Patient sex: M
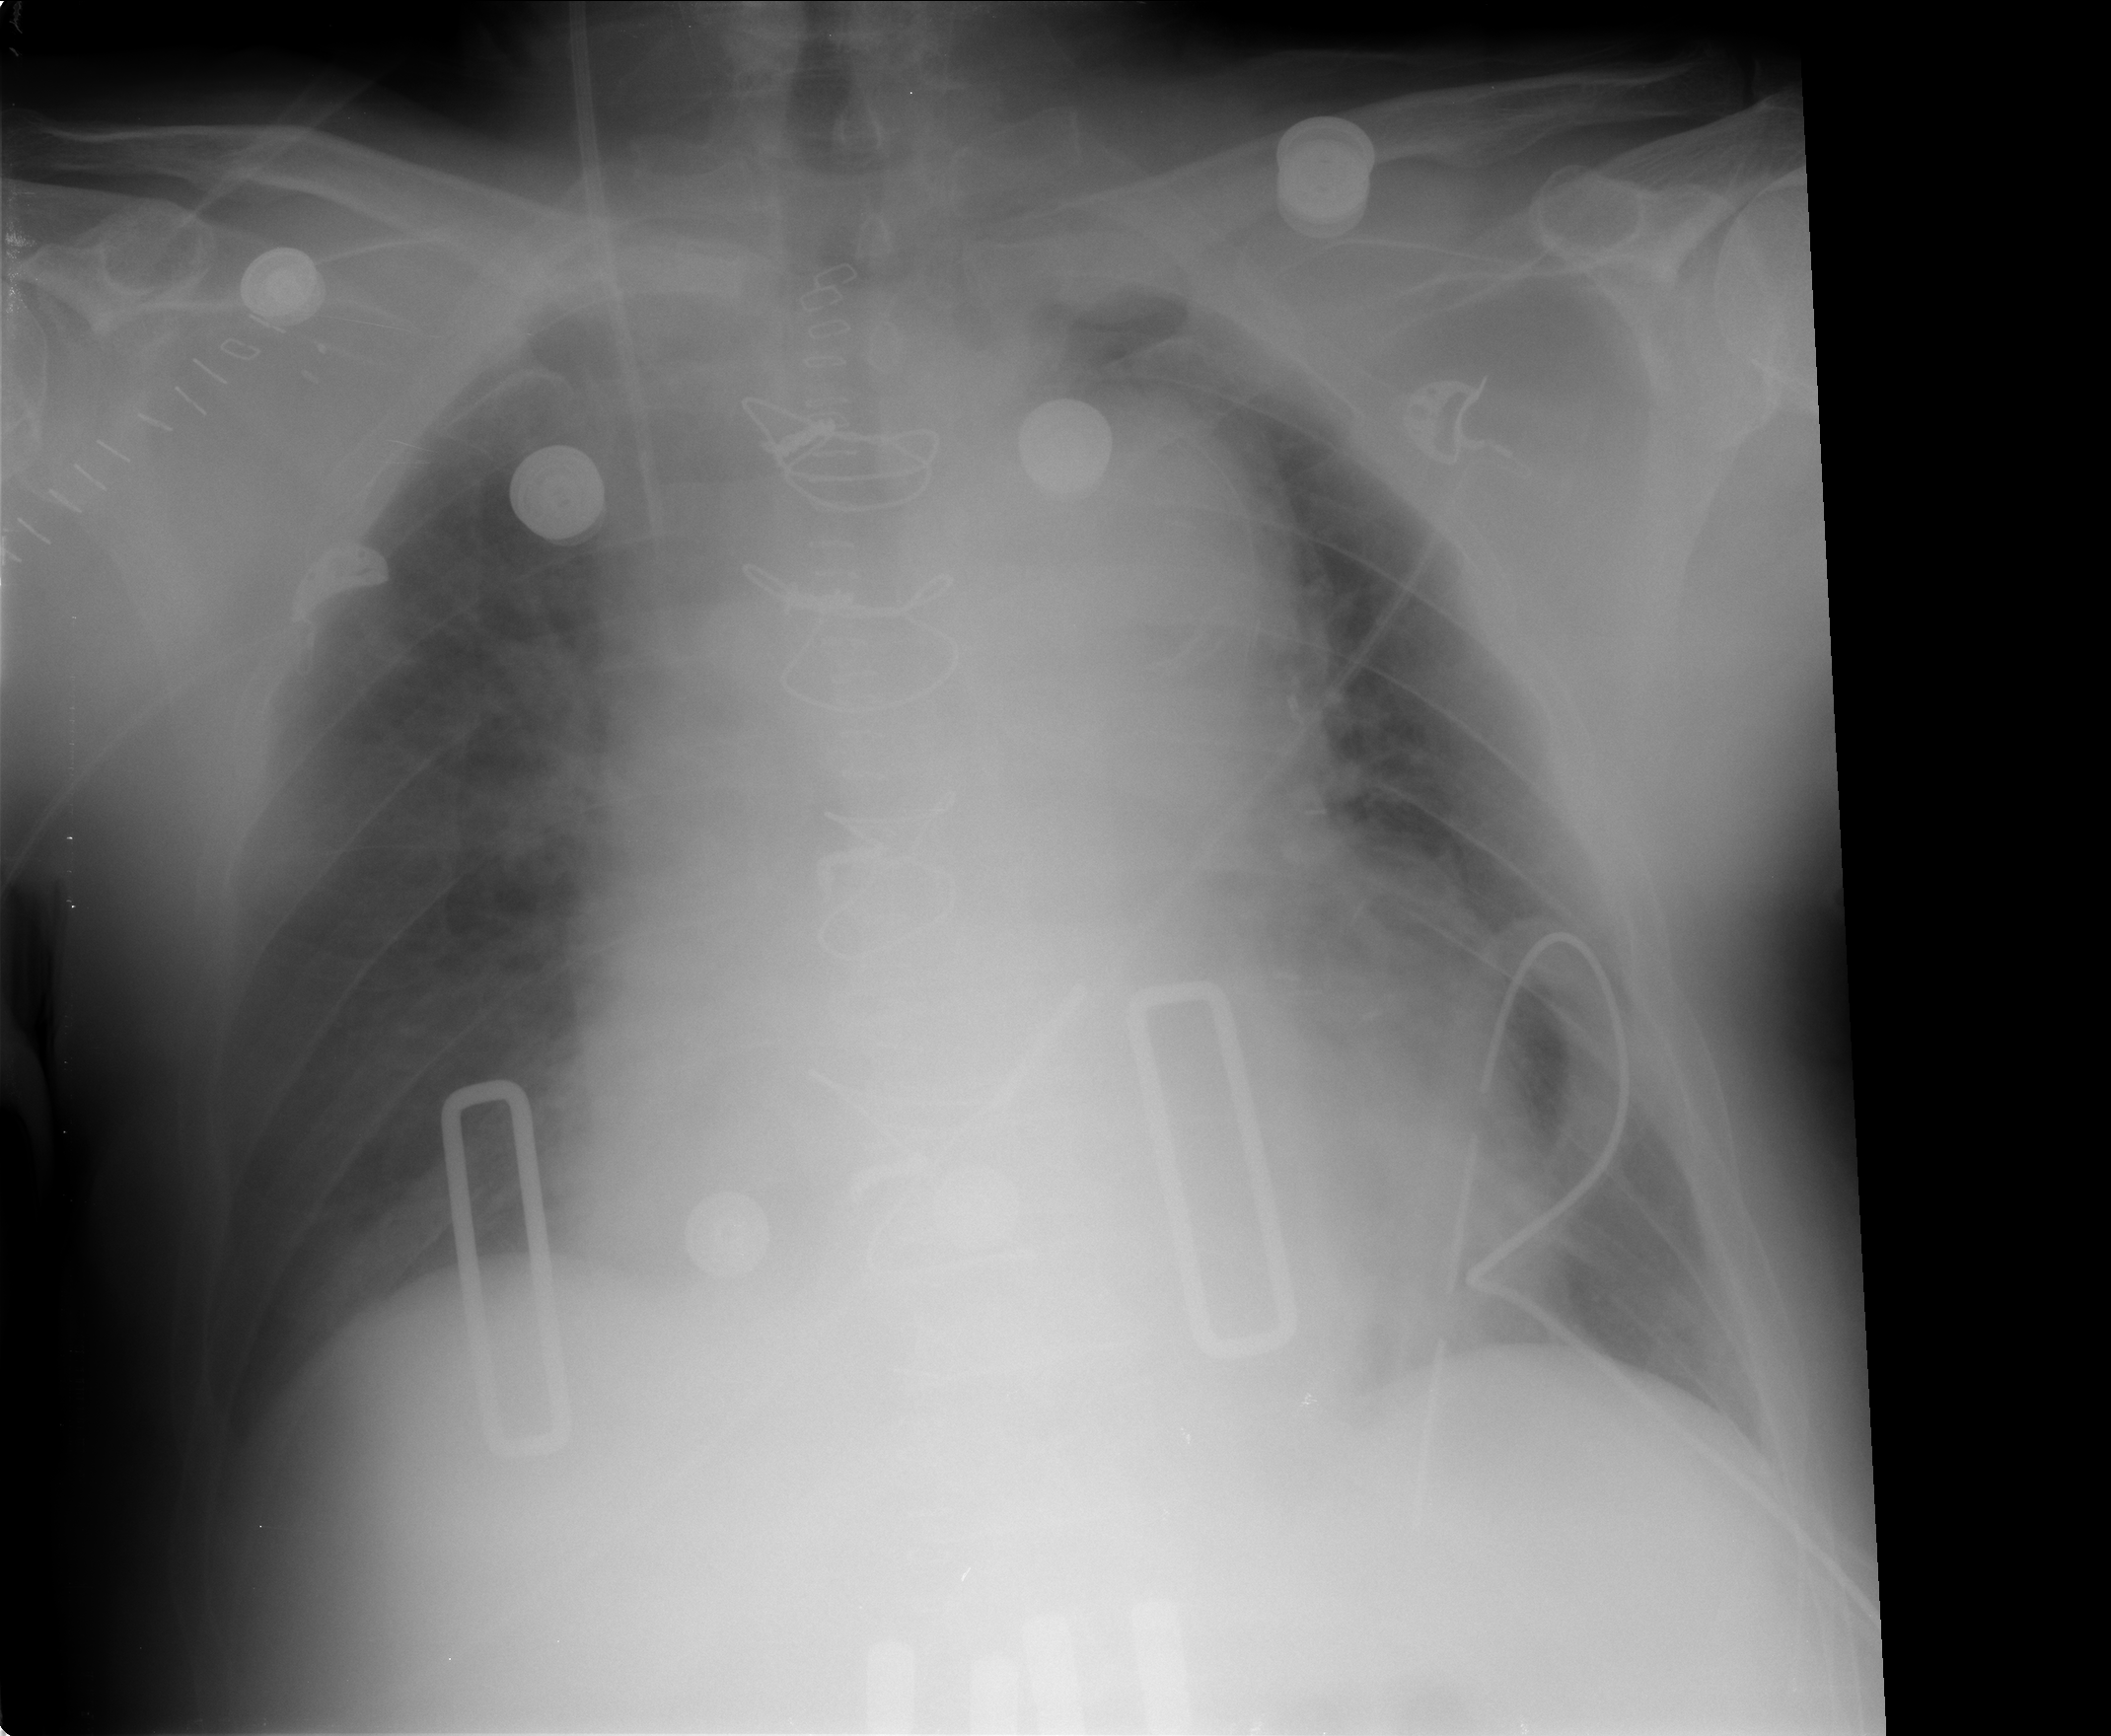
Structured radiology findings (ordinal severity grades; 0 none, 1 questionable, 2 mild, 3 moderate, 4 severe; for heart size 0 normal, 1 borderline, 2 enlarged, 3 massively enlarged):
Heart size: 2
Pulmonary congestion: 2
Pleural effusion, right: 0
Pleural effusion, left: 0
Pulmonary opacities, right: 0
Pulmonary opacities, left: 0
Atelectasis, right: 0
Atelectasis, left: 2